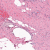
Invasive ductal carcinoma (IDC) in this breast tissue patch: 0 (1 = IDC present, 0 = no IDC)